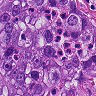
Metastatic tissue present: yes